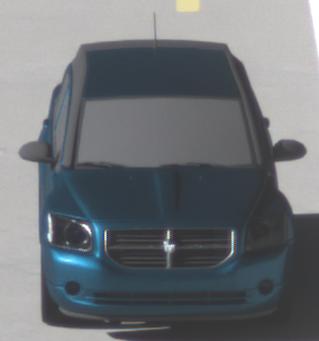
Make: Dodge
Model: Caliber 1.8
Detailed model: Caliber
Model produced from: 2006/06
Model produced until: 2009/03
Doors: 5
Color: blue
Road condition: dry road
Daytime: morning or afternoon
Contrast: high contrast